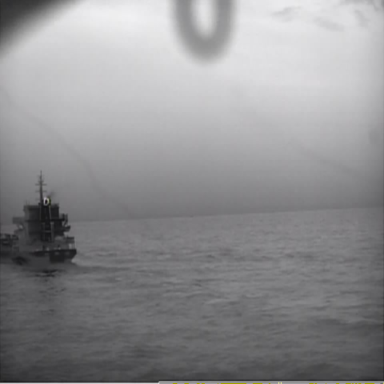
There is a liner in the infrared image.